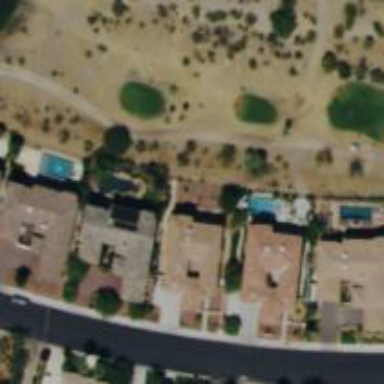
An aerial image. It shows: Path for both roads and golfers.